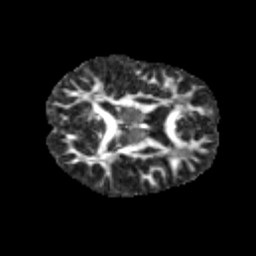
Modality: FA
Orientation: axial
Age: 12
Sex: male
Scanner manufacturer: siemens
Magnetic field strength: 3 T
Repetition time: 3.8 s
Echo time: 0.07 s